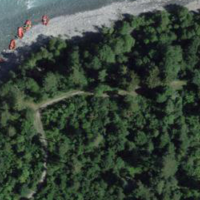
EUNIS habitat code: 45
Species observed at this site:
Cornus sanguinea
Carduus defloratus
Lithospermum officinale